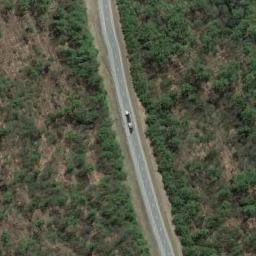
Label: freeway